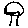
Label: tree